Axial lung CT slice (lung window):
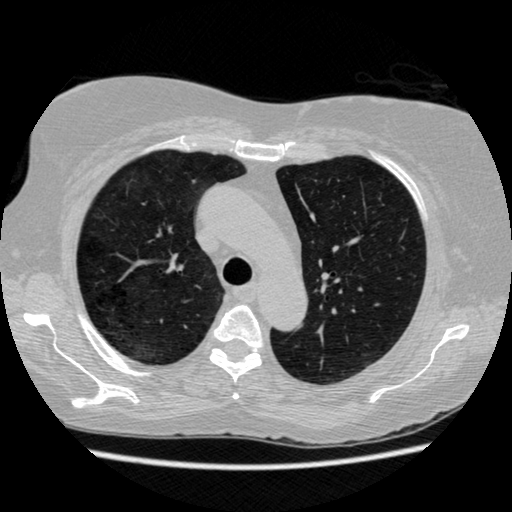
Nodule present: no